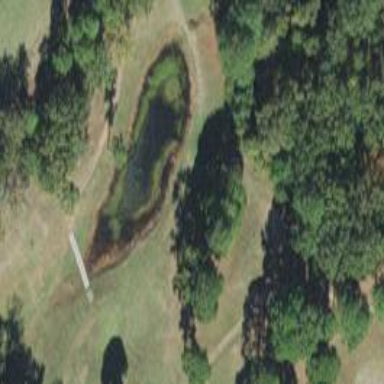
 serving as water hazard for golf course."